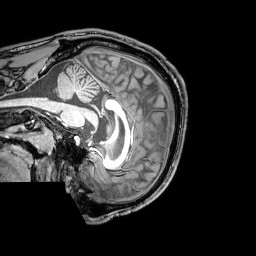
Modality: T1w
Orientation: sagittal
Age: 24
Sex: male
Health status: healthy
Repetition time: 0.081 s
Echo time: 0.037 s